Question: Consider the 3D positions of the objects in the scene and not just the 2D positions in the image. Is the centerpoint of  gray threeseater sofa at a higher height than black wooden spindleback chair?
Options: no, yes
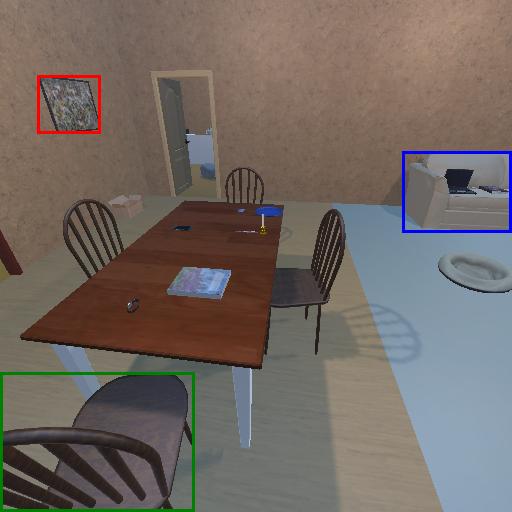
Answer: no